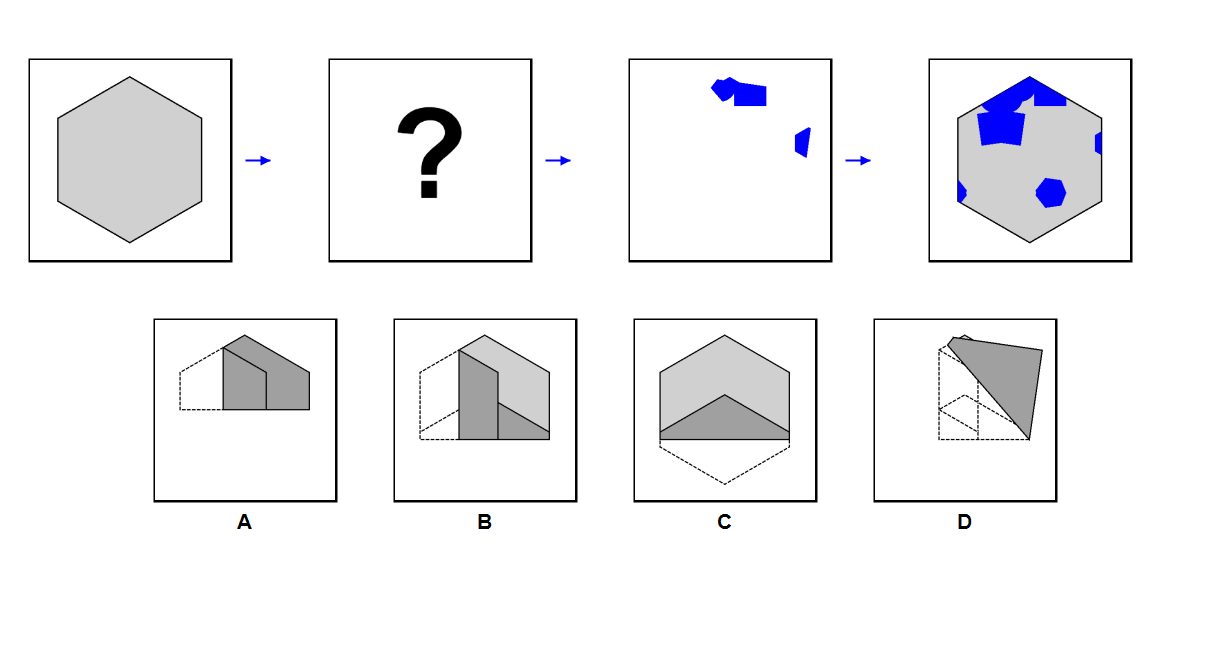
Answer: A